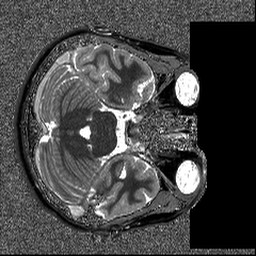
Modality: T1map
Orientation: axial
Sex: female